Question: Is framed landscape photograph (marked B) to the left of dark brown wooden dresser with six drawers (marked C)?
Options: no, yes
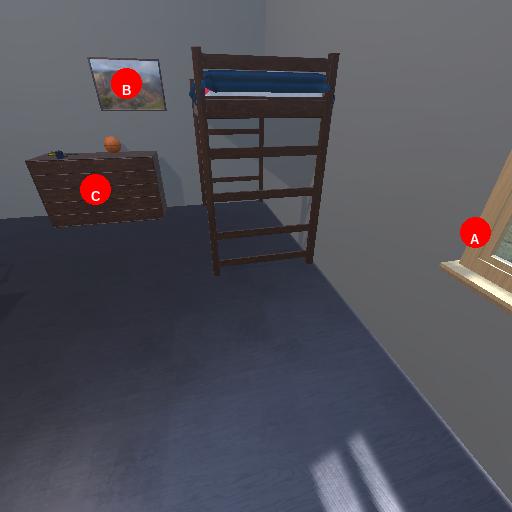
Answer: no